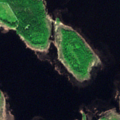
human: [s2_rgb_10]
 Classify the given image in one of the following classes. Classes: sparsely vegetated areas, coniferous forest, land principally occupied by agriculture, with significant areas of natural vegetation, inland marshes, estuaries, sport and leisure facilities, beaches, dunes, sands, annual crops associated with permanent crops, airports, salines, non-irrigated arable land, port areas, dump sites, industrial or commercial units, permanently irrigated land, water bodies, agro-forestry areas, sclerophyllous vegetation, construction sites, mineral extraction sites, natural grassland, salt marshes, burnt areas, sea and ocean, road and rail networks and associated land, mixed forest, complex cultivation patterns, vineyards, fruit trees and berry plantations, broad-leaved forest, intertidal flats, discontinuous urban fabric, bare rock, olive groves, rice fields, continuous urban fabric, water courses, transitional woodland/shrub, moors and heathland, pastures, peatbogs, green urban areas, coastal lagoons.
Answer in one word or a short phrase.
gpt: mixed forest, inland marshes, water bodies